Question: I have a need to implement a floating point package for small SBC and have most of the routines now working, but in the course of testing I have noticed that the algorithm in this <URL> produce the correct answer in the case where the divisor mantissa is all zeros, for the example 500/2 will produce the answer 255.0 rather than 250.0
'''
01000000011111110100000000000000 = 0x43FA00 (500 base 10) and
01000000000000000000000000000000 = 0x400000 (2 base 10)
'''
will produce
'''
01000011011111111000000000000000 =0x437F0 (255 base 10)
'''
Is there anyone who has a good knowledge of Floating Point arithmetic or indeed FP algorithms that can help out please?
[]
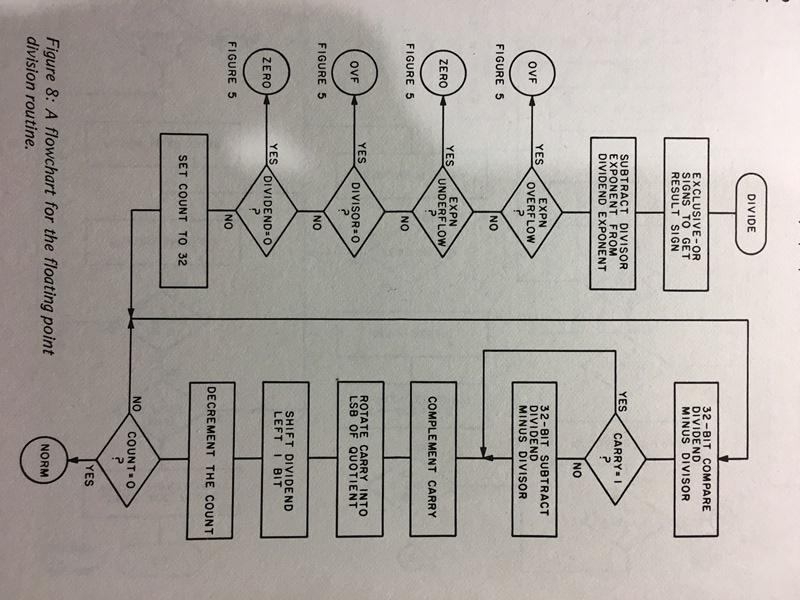
Answer: Nothing in the chart shown says to work with the bits that are the primary of the significand of a floating-point number. One should not confuse the bits that encode something with the thing itself. The actual significand of a normal IEEE-754 binary floating-point number, for example, is some binary numeral 1.xxx...xxx with a value in [1, 2) and a number of bits determined by the specific format. (Subnormal numbers use a numeral 0.xxx...xxx.) When the number is encoded in an interchange format, the xxx...xxx bits are stored in the primary significand field, and the leading 1 or 0 bit is encoded by way of the exponent field. (If the exponent field is not zero, and does not indicate an infinity or a NaN, then the leading bit is 1. Otherwise, it is 0.)
Generally, the actual significand is used for arithmetic, not just the bits of the primary significand field.